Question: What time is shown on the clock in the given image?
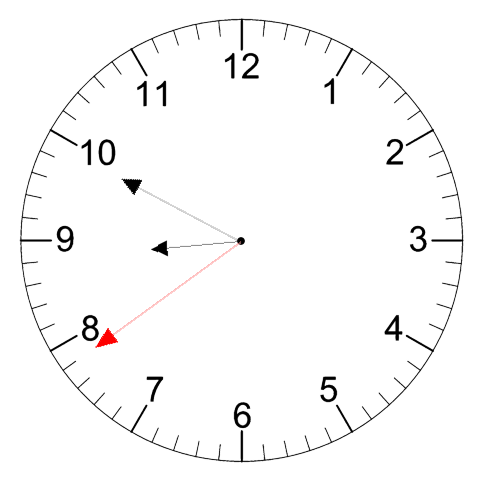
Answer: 08:49:39